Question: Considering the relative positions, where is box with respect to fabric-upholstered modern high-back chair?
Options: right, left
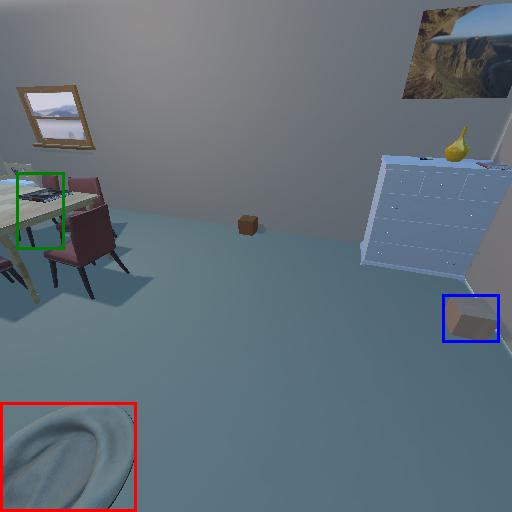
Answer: right